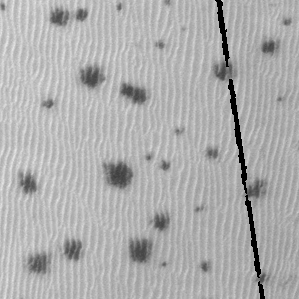
Label: frost